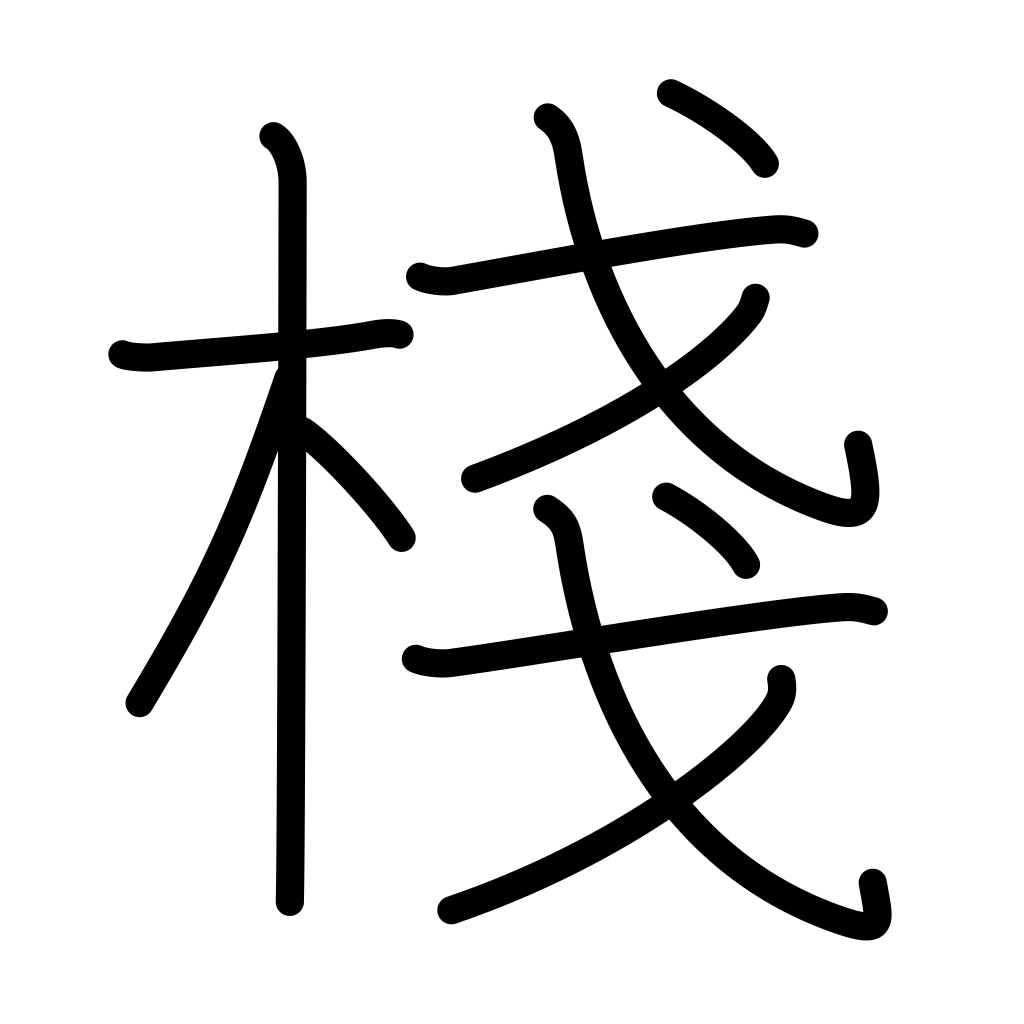
Meaning: crosspiece